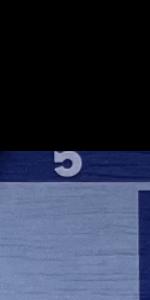
Label: Empty